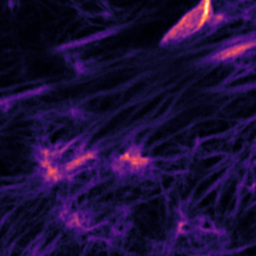
Label: Super-resolution F-actin image